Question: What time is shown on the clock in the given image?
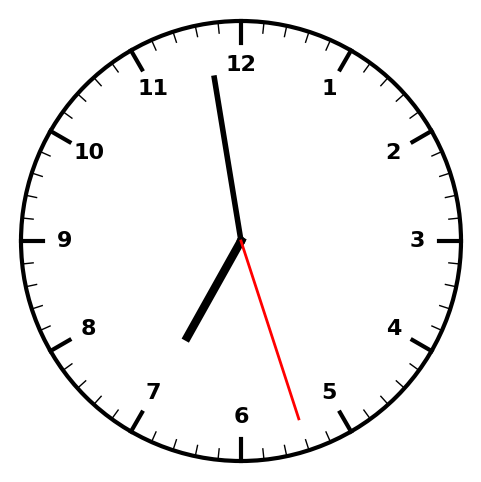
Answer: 06:58:27